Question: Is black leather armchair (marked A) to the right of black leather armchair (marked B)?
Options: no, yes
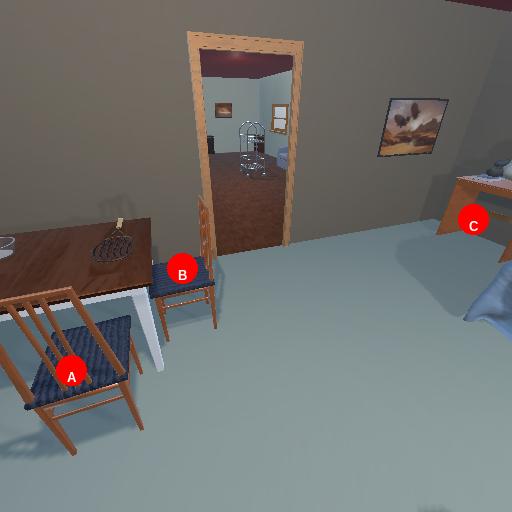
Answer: no